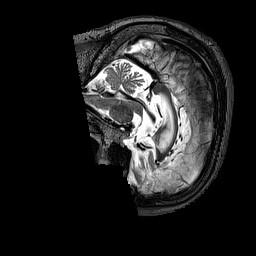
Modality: T2w
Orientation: sagittal
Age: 58
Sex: male
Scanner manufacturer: siemens
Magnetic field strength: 3 T
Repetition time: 3.2 s
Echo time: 0.567 s